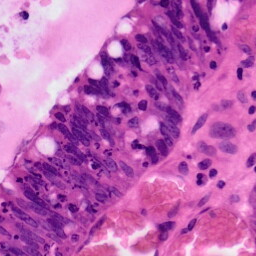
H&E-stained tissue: Colon